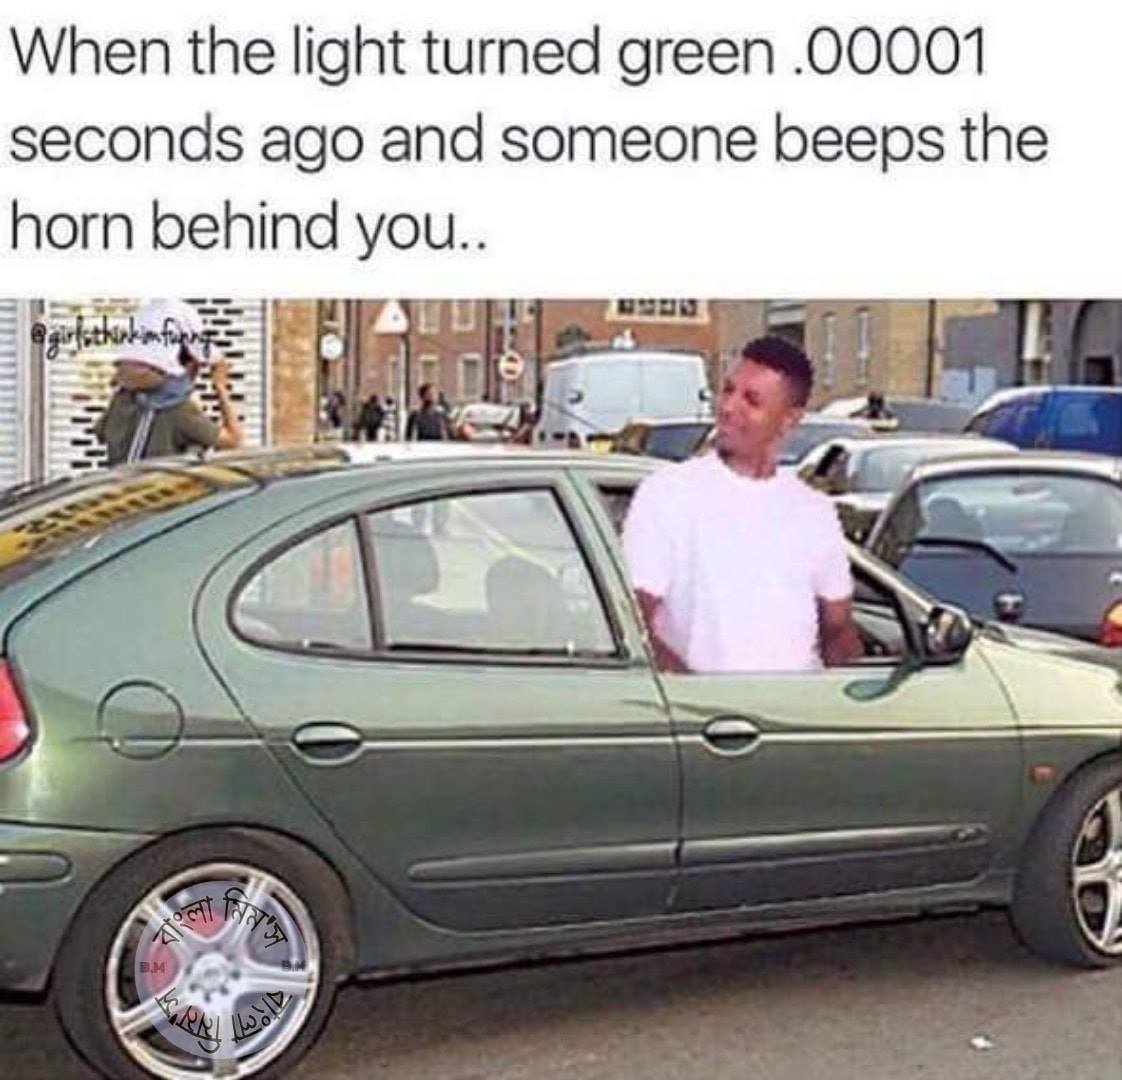
Caption: When the light turned green .00001 seconds ago and someone beeps the horn behind you...
Label: non-hate